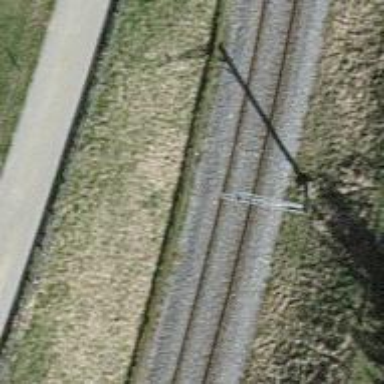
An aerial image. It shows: Single-track electrified railway with contact line.